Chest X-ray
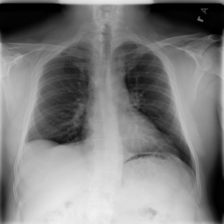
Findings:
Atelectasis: negative
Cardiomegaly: negative
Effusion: negative
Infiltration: negative
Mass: negative
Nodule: negative
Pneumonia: negative
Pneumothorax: negative
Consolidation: negative
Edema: negative
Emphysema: negative
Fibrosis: negative
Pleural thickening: negative
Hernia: negative